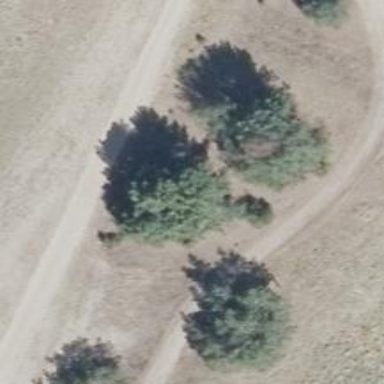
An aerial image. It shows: Row of trees in natural setting.